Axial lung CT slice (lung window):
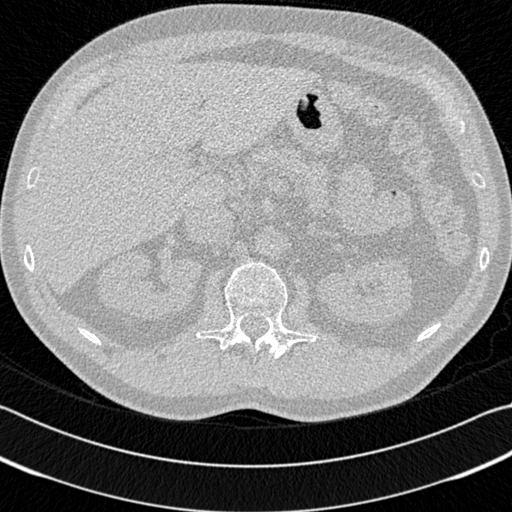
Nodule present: no